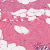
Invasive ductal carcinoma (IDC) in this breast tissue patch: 0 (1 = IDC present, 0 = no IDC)